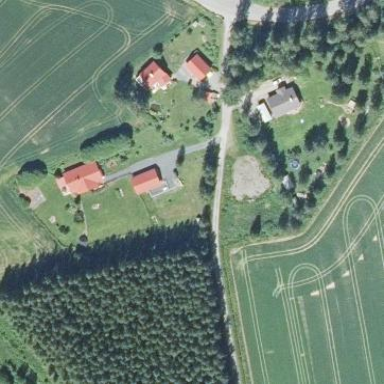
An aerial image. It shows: Farmyard area.